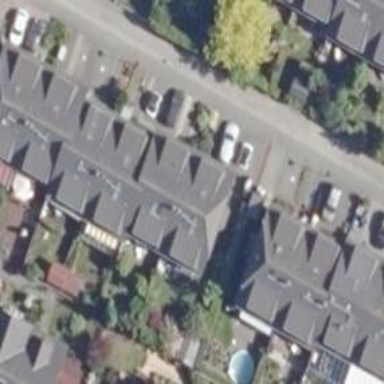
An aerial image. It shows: Terrace building.